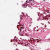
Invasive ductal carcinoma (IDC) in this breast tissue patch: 0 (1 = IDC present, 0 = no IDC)